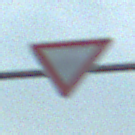
Verkehrszeichen: VorfahrtGewaehren
Umgebung: Outdoor, Nature
Tageszeit: SunriseSunset
Wetter: PartlyCloudy
Licht: Natural
Jahreszeit: NotSpecified
Kontrast: MediumContrast